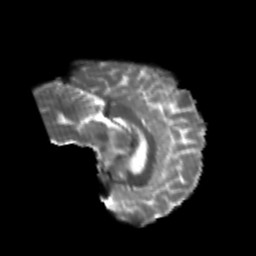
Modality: T2w
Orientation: sagittal
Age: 21
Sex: female
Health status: healthy
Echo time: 0.074 s